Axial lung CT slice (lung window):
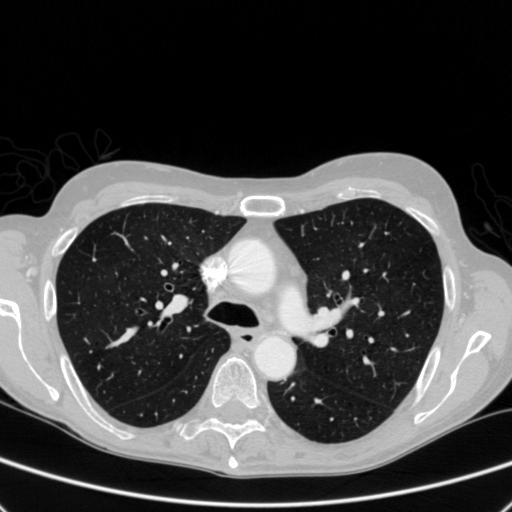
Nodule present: no